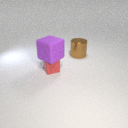
large brown metal cylinder behind small red rubber cube